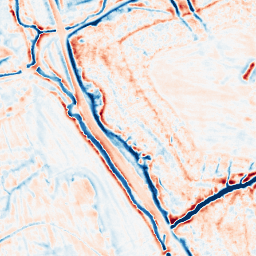
Category: edge_preserving
Decomposition family: bilateral
Decomposition parameters: d: 15
sigma_color: 50
sigma_space: 25
Upsampling method: linear_exact
Upsampling parameters: scale: 4
Upsampling scale: 4